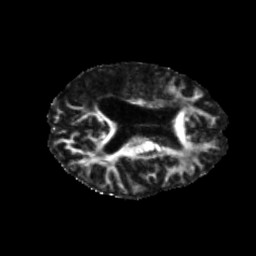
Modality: FA
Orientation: axial
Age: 69
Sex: female
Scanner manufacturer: siemens
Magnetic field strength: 3 T
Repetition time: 5.25 s
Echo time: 0.08 s